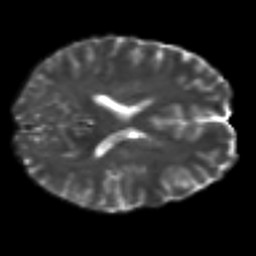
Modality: T2w
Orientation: axial
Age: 26
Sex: female
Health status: ill
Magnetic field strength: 3 T
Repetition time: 8.4 s
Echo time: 0.0926 s